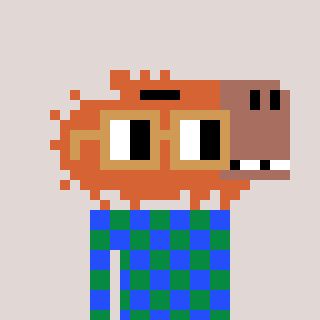
a pixel art character with square brown glasses, a capybara-shaped head and a green-colored body on a warm background